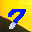
Label: 7